Question: I am learning Python3x tkinter on self-study. Practising geometry management widgets, I have designed a calculator that looks somehow like MS Windows Basic Claculator, a snapshot is provided below. The buttons were created with ttk.Button module. As you see, I could not add the text on backspace arrow <--, +/- and sqrt buttons as exactly they look on MS Windows Calculator. How can I do that? I hope there is a way to add symbols to buttons. I think using bitmap images is not a good option because there will be no harmony amongst the buttons:i.e. buttons with bitmap images will look different than those with text.
Here is a part of the code which needs to be modified to show the symbols correctly:
'''
from tkinter import *
from tkinter import ttk
root = Tk()
backspace = ttk.Button(root, text="<--")
backspace.grid(row=0, column=0, padx=2, pady=0, sticky="nw")
plusminus = ttk.Button(root, text="+/-")
plusminus.grid(row=0, column=1, padx=2, pady=2, sticky="nw")
sqroot = ttk.Button(root, text="sqrt")
sqroot.grid(row=0, column=2, padx=2, pady=2, sticky="nw")
root.mainloop()
'''
Your help is highly appreciated!

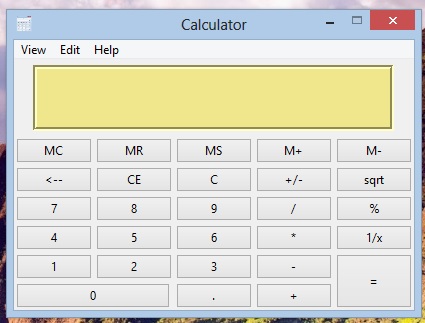
Answer: Python 3 and tkinter work perfectly fine with unicode symboles. So you can just use these sympols directly. For example:
'''
from tkinter import *
from tkinter import ttk
root = Tk()
backspace = ttk.Button(root, text="-")
backspace.grid(row=0, column=0, padx=2, pady=0, sticky="nw")
plusminus = ttk.Button(root, text="-")
plusminus.grid(row=0, column=1, padx=2, pady=2, sticky="nw")
sqroot = ttk.Button(root, text="")
sqroot.grid(row=0, column=2, padx=2, pady=2, sticky="nw")
root.mainloop()
'''

This is just an example. You can find unicode characters/symbols matching more to what you need.